Interaction volume radius: 10 \u00c5
Interaction volume height: 15 \u00c5
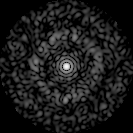
Disorder parameter: 0.8203